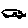
Label: car